Question: Collapsed sections example:

The default of Mediawiki's Mobilefrontend is that sections are collapsed by default, they are uncollapsed when the user clicks on the section title.
I want to change it so that the uncollapsedness is the default.
1. In all of MobileFrontend files, I found that "collaps" exists in these (and only these) files MobileFrontend\javascripts\common\PageApi.js
MobileFrontend\less\common\enwp.less
MobileFrontend\less=common
eset.less
But I am unsure if these are related with what I try to do.
2. I tried to apply the guidelines in Manual:Collapsible_elements of mediawiki to those three files but it didn't work.
3. I searched "expandablesections" using 'Find in files' of Notepad++. Then I found MobileFrontend\includespi\ApiParseExtender.php
Line 82: $mf->enableExpandableSections( !$params['mainpage'] );
MobileFrontend\includes
ormatters\MobileFormatter.php
Line 23: protected $expandableSections = false;
Line 64: $formatter->enableExpandableSections( !$isMainPage && !$isSpecialPage );
Line 89: public function enableExpandableSections( $flag = true ) {
Line 90: $this->expandableSections = $flag;
MobileFrontend\includes
ormatters\MobileFormatterHTML.php
Line 24: if ( $this->expandableSections ) {
MobileFrontend ests\MobileFormatterTest.php
Line 24: $mf->enableExpandableSections();
4. I tried changing $expandableSections = false;
to $expandableSections = true;
but it didn't make the sections uncollapsed.
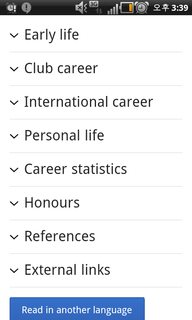
Answer: In LocalSettings.php: '$wgMFCollapseSectionsByDefault = false;'